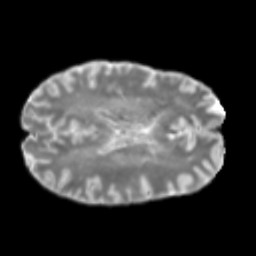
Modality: T2w
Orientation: axial
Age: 46
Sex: male
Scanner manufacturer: siemens
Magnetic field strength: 3 T
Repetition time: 5 s
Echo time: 0.092 s